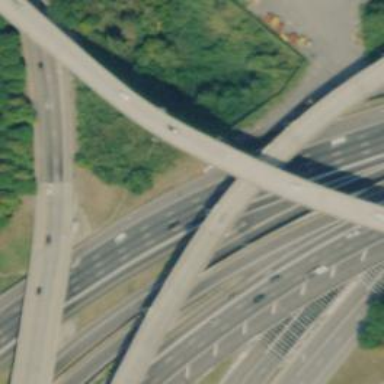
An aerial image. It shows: View of motorway.